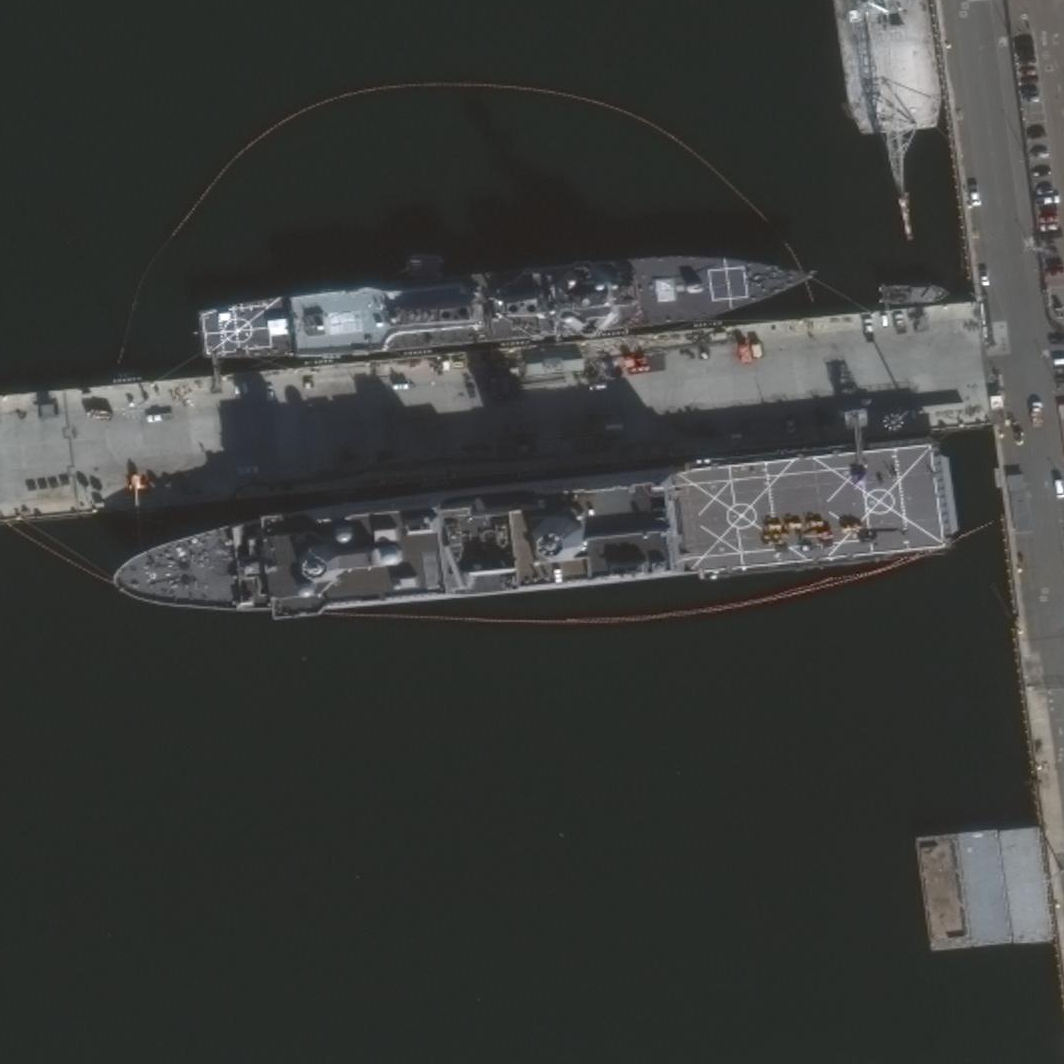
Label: combat